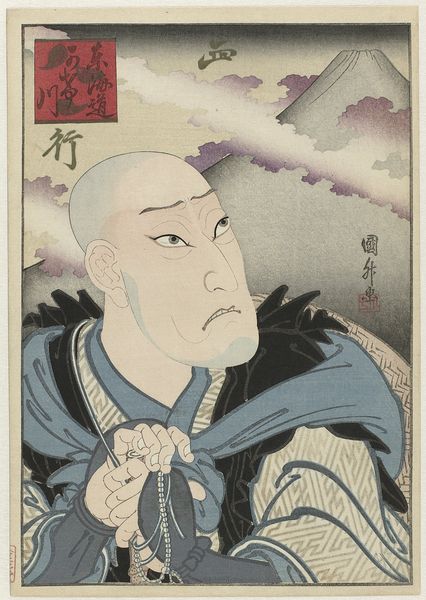
Titel: Ôkawa Hashizô I als Saigyô hôshi
Künstler: Utagawa Sadamasu
Standort: Amsterdam
Institution: Rijksmuseum
Schlagwörter: berg, blau, mann, umhang, wolken, finger, grau, mund, schwarz, zeichen, rot, wolke, beige, muster, augen, böse, bildnis, hände, portrait, porträt, rauch, holzschnitt, japan, schrift, kette, angst, glatze, japanisch, schriftzeichen, vulkan, asien, illustration, furcht, panik, hässlich, koloriert, china, zähne, wanderer, mönch, rucksack, vulkanausbruch, kimono, chinese, samurai, japaner, woke, fuji, blockdruck, fudjijama, schlecht gelaunt, rolken